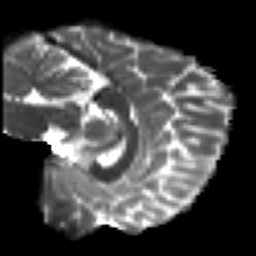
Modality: T2w
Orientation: sagittal
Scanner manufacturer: siemens
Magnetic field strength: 3 T
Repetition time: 7.8 s
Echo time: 0.09 s